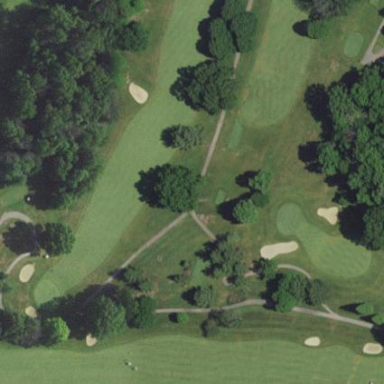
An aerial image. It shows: Golf fairway surrounded by grass.